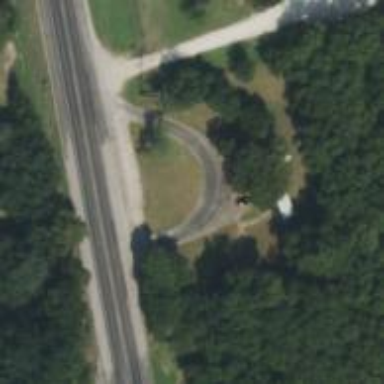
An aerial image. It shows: Rest area along the road.